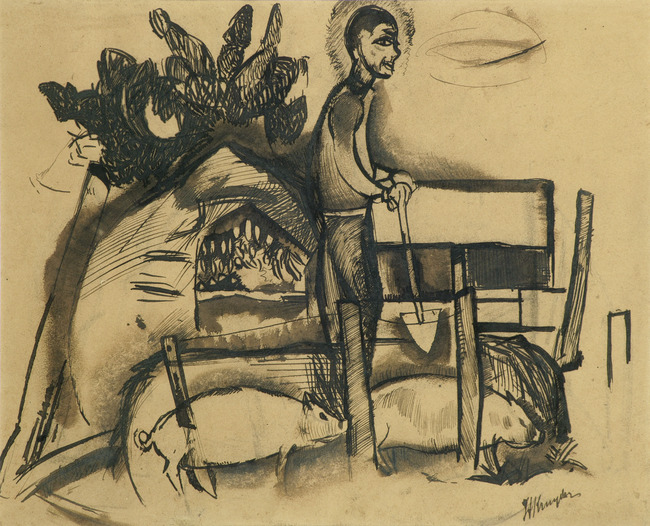
Title: The pig farmer
Artist: Herman Kruyder
Earliest date: 1918
Latest date: 1920
Genre: drawing
Iconography: cattle
Keywords: figure, peasant, pig, in a garden, yard, shovel, barriers and barrier elements (guide term), tree